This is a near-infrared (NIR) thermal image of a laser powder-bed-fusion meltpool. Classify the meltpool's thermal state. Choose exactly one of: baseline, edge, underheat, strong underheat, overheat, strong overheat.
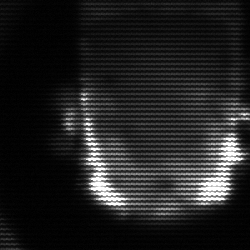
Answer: baseline